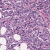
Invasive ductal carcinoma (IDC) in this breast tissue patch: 1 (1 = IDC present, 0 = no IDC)